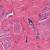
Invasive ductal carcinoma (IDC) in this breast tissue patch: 0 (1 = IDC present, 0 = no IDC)